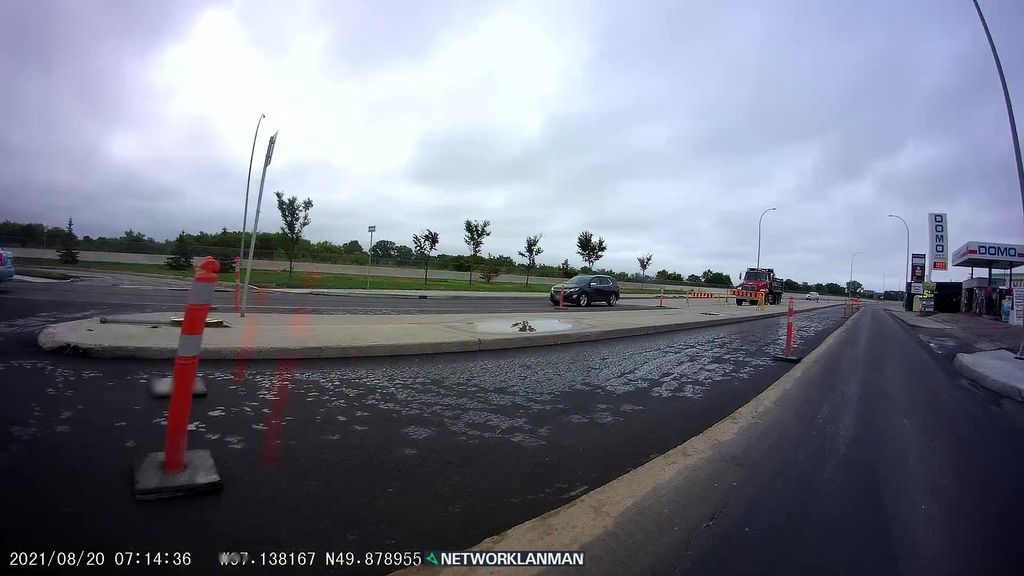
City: winnipeg